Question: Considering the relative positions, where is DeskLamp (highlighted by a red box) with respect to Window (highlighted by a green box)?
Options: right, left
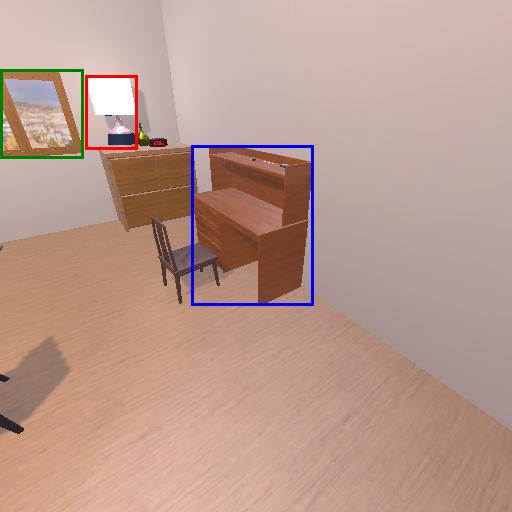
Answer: right